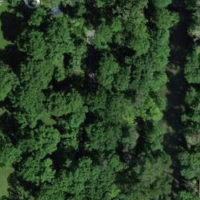
EUNIS habitat code: 53
Species observed at this site:
Anthonomus rubi
Dendrocopos major
Archips xylosteana
Symphoricarpos albus